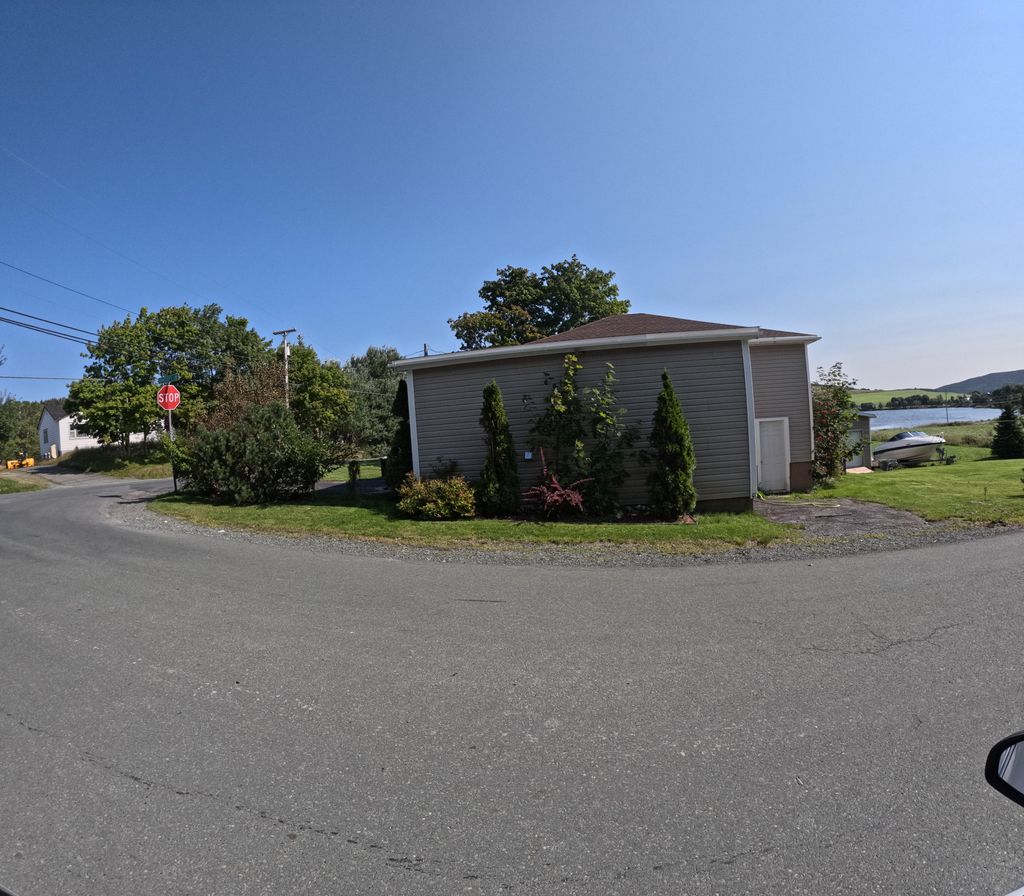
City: st_johns